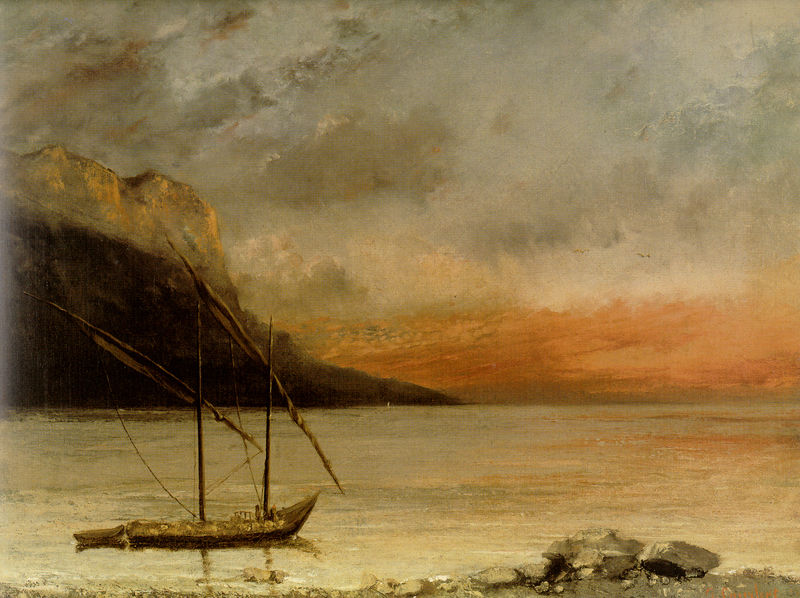
Titel: Coucher de soleil sur le lac Léman, Sonnenuntergang am See Léman
Künstler: Gustave Courbet
Standort: Vevey
Institution: Musée Jenisch
Schlagwörter: berg, blau, dunkel, felsen, gemälde, himmel, meer, schatten, wasser, weiß, wolken, aquarell, gelb, grün, impressionismus, landschaft, menschen, ocker, sand, see, ufer, abend, braun, grau, licht, orange, schwarz, rot, schnee, wolke, beige, alt, mensch, stein, steine, signatur, dämmerung, ferne, horizont, spiegelung, vögel, wolen, einsam, sonne, land, gold, realismus, rosa, boot, kahn, bewölkt, küste, ruhig, schiff, schrift, segel, segelboot, strand, wellen, ruhe, düster, naturalismus, fischer, mast, segelschiff, berge, fels, gebirge, klippen, verlassen, sonnenuntergang, geröll, signiert, masten, stille, romantik, brand, seile, sturm, turner, untergang, impressionistisch, abendrot, abendstimmung, bucht, unscharf, ozean, steilküste, regen, courbet, findlinge, fischerboot, sandstrand, oberfläche, bedrohlich, widerspiegelung, schein, verschwommen, morgenrot, wrack, gebirgssee, caspar david friedrich, schimmern, eingerollt, findling, abendlicht, schroff, allemand, sone, flaute, mee, beiboot, zweimaster, landschsft, william, wölkchen, barke, plätschern, bergkulisse, hochgezogen, william turner, constable, horzont, ätherisch, ufersaum, abnedröte, bateau, kreidefelsen, epave, mat, dover, keine segel, verschimmt, shillputte, kapitt